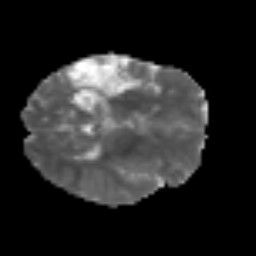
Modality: MD
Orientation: axial
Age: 62
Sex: female
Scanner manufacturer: siemens
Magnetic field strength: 3 T
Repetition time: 3.2 s
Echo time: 0.081 s